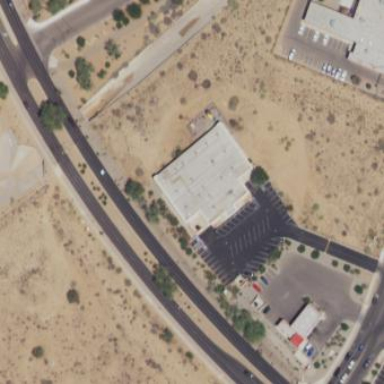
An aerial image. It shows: Commercial building.